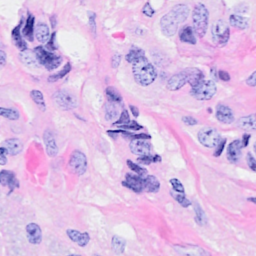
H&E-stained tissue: Breast